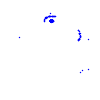
Particle: pion